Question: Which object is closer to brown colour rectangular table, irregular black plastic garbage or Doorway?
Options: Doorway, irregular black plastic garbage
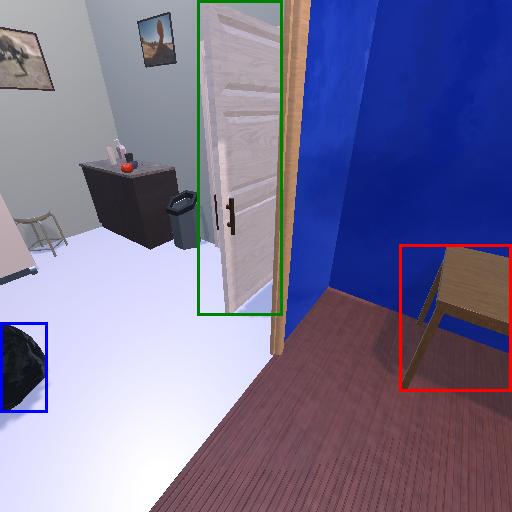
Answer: Doorway